Question: I want to apply a black stroke on a white textblock in uwp app like the one shown in the picture below

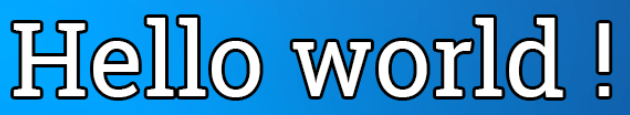
Answer: It's actually called outlined text. The easiest way is find a specific outline font and apply it for the FontFamily property of the TextBlock control.
For example, you could download the font file '.ttf' and put it in the 'Assets' folder.
'''
<TextBlock FontSize="42" Text="Hello World" FontFamily="Assets/your outlined font.ttf#font name"/>
'''
<URL>
Another way is using Win2D relevant APIs to render outlined text.
You could refer to the <URL>'s TextOutlines sample for more details.